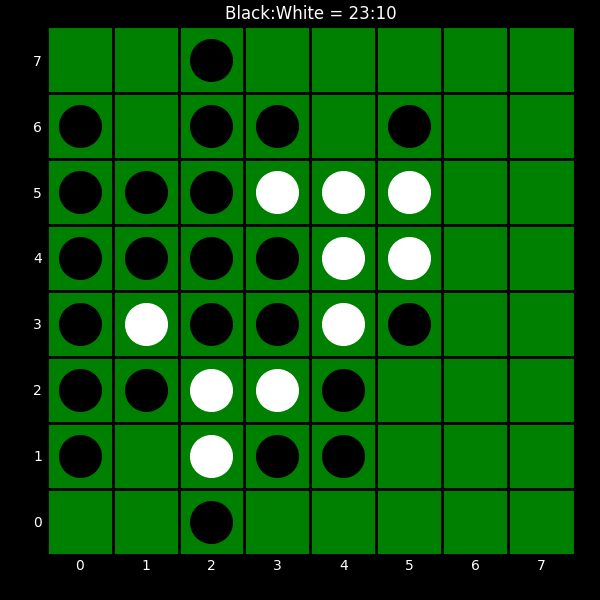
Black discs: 23
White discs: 10